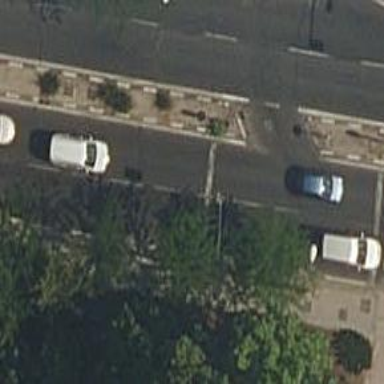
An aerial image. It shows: Road with traffic signals for signaling.